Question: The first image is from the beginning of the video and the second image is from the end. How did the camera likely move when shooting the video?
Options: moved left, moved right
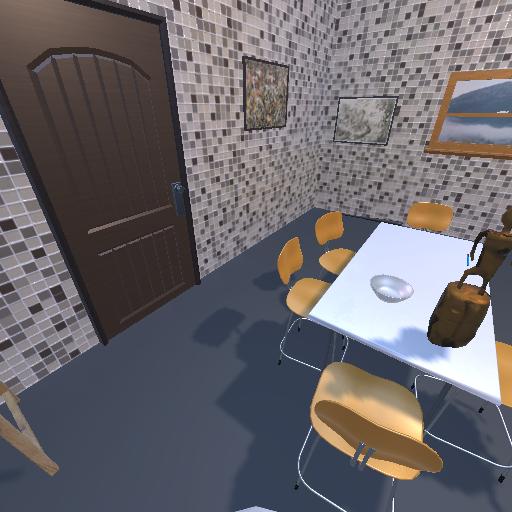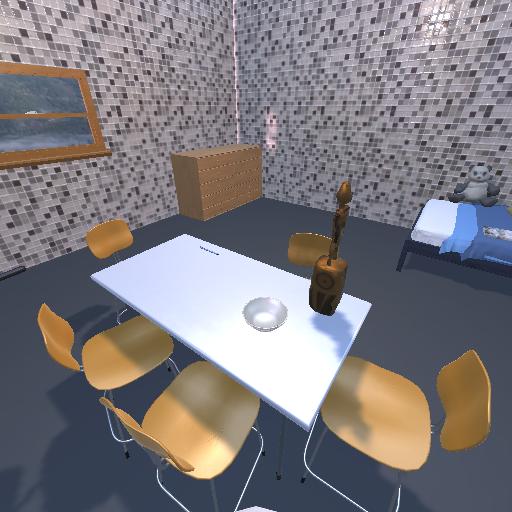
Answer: moved left